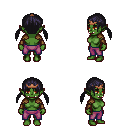
a pixel art fantasy rpg character, female body template, orc, green skin, leather shoulder armor, magenta pants, raven twin-tailed hairstyle, bronze tiara, cloth bracers, four views (front, back, left, right), 2x2 character sprite sheet, small pixel art, hard edges, no anti-aliasing